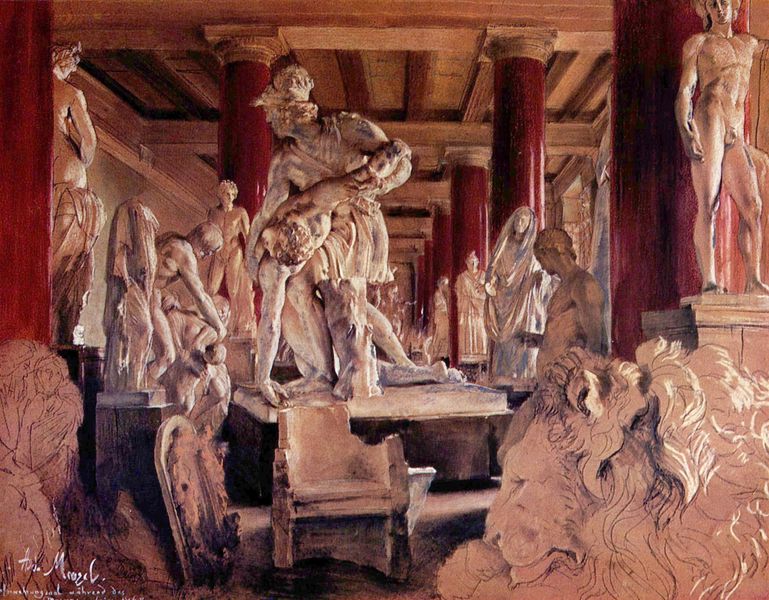
Titel: Aufbewahrungssaal der Gipsabgüsse im Alten Museum Berlin
Künstler: Adolph Menzel
Standort: Berlin
Institution: Kupferstichkabinett
Schlagwörter: akt, gemälde, kampf, kopf, körper, mann, nackt, schatten, akte, frauen, menschen, braun, frau, grau, hell, holz, licht, marmor, männer, raum, stuhl, stühle, säule, säulen, tisch, weiss, rot, stein, innenraum, signatur, öl, gewand, haare, interieur, realismus, decke, gewänder, arbeit, skulptur, statue, mähne, figuren, atelier, balken, menzel, kontrapost, plastik, podest, geschlecht, halle, penis, antike, raub, helm, holzdecke, kunst, löwenkopf, kämpfen, skulpturen, werkstatt, plastiken, statuen, griechen, götter, sammlung, löwe, museum, büsten, gips, standbein, helden, mamor, athen, abstellraum, säulenhalle, lager, bildhauer, göttinnen, fragmente, grichenland, abguss, abgusssammlung, abgüsse, antikensaal, marmorfiguren, s,j, spolien, skizzenhaft, innnen, griechische plastik, haller, stuhlstein